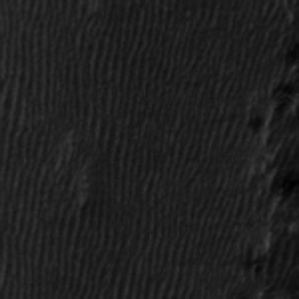
Label: frost